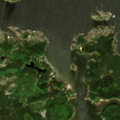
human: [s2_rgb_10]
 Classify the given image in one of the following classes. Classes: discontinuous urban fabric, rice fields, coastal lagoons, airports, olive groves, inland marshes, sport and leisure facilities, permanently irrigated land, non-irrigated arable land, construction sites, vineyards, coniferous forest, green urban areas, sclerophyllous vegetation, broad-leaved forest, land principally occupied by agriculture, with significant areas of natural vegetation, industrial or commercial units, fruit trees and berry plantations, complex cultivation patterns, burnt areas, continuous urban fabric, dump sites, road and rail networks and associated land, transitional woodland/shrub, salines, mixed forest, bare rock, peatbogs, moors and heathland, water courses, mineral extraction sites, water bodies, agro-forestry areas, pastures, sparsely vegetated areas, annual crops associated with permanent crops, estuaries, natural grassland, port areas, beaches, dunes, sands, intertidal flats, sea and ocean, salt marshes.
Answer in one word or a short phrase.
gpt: coniferous forest, mixed forest, sea and ocean